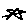
Label: star